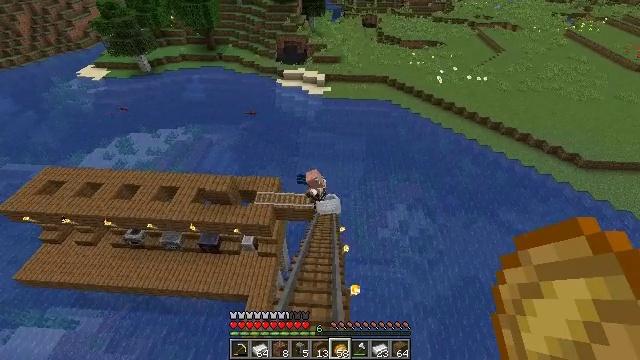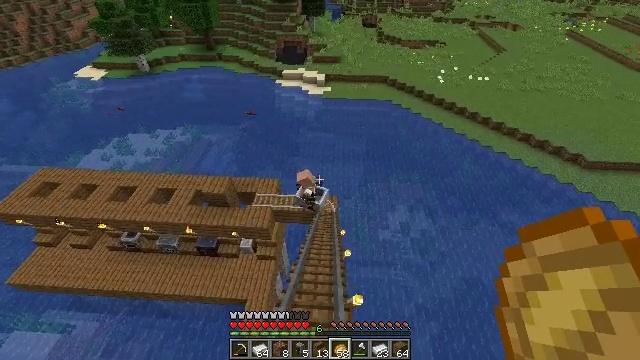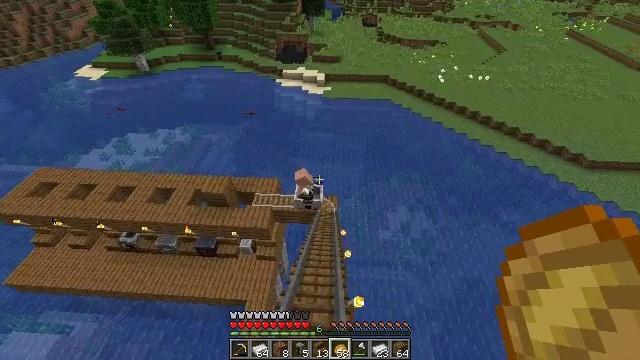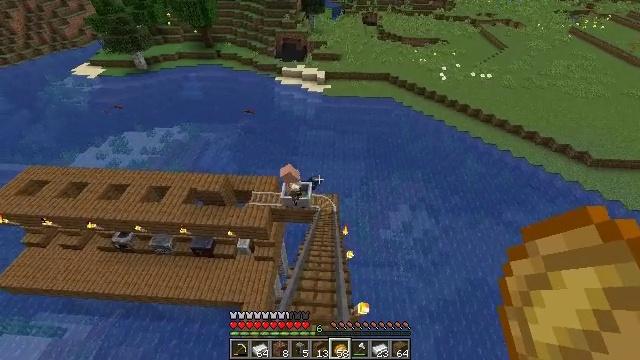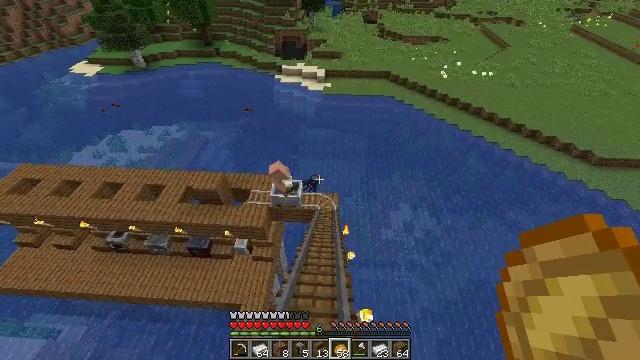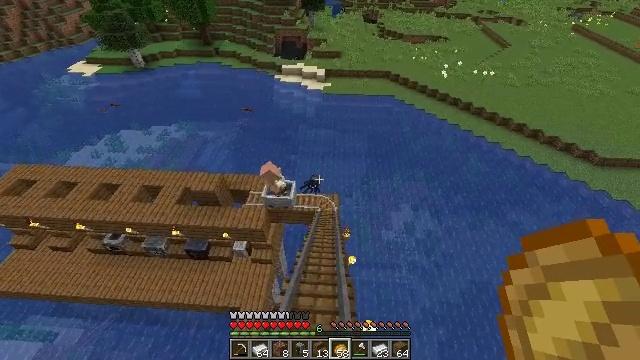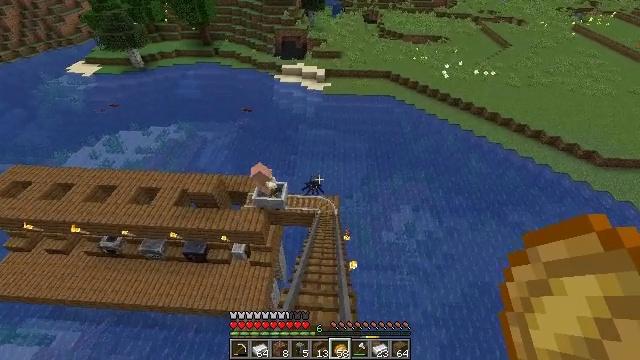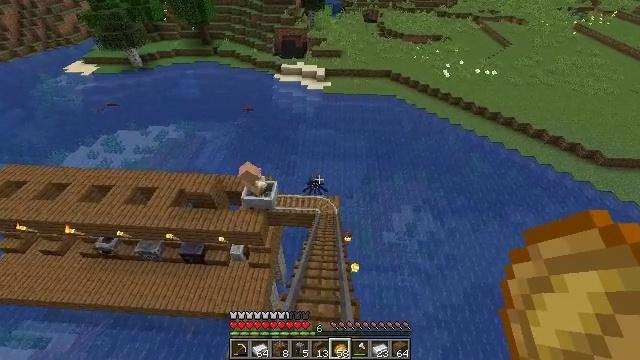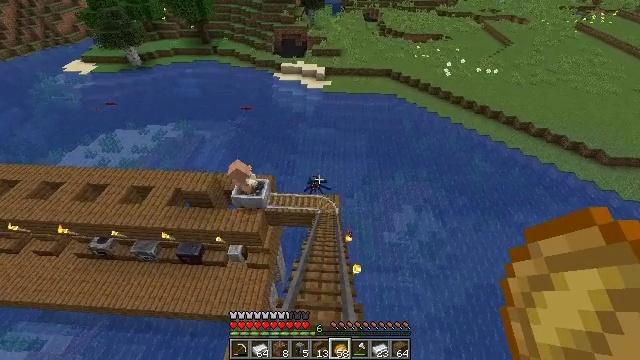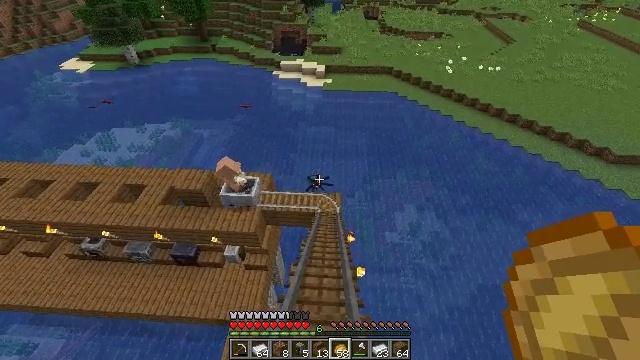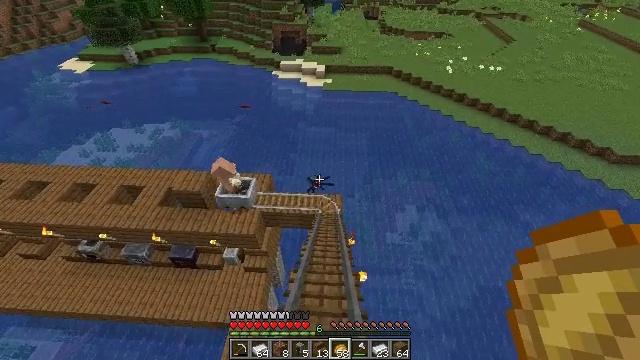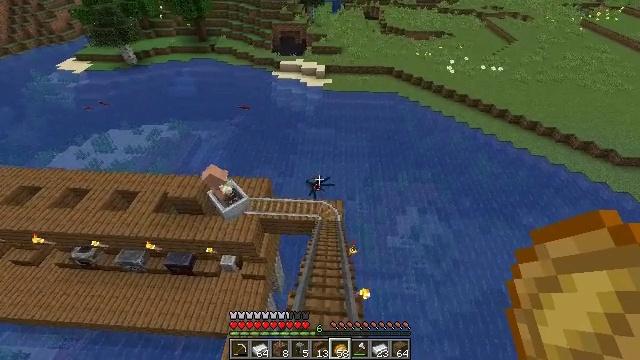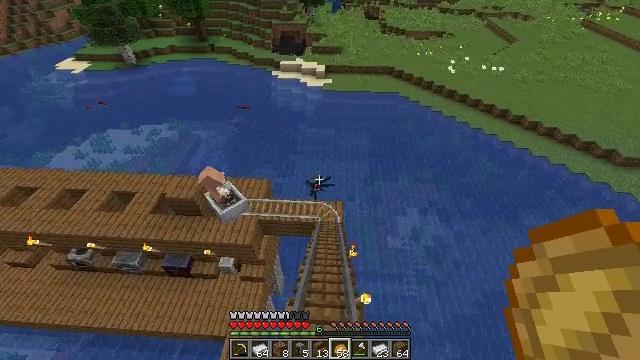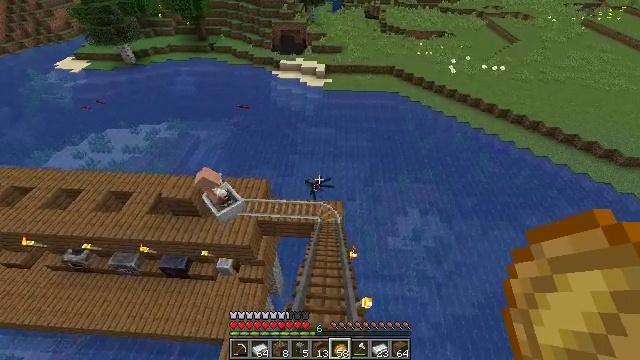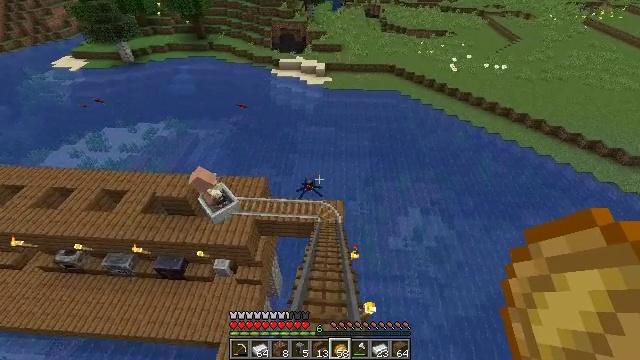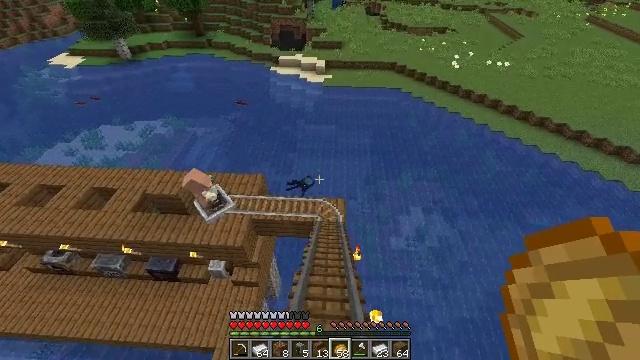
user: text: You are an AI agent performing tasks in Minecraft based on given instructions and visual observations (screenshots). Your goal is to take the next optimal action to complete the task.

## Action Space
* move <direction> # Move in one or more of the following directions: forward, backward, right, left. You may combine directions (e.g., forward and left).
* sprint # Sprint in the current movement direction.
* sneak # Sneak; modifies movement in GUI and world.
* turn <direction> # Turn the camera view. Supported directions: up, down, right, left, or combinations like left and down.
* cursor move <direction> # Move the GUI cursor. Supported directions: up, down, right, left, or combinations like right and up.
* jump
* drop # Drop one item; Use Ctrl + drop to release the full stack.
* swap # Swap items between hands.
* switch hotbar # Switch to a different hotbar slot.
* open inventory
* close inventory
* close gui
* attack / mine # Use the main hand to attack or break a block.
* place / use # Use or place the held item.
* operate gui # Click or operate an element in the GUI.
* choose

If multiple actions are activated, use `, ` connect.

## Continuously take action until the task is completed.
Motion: motion action
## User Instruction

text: Mine the smithing table.
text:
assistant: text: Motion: move forward
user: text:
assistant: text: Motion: move forward
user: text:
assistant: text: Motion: move forward
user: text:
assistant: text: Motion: move forward
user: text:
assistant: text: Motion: move forward
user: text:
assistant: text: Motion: move forward
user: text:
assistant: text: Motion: move forward
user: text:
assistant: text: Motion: move forward
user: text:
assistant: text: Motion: move forward
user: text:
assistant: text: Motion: move forward
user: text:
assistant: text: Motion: move forward
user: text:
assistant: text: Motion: move forward
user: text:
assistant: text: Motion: move forward
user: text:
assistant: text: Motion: move forward
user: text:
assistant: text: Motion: move forward
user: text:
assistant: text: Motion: move forward
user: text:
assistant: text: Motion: move forward
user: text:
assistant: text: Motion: move forward
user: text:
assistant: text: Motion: move forward
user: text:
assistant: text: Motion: move forward
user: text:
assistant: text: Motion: move forward
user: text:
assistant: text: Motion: move forward
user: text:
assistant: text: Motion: move forward
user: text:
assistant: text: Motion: move forward
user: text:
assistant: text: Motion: move forward
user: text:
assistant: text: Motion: move forward
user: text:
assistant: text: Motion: move forward
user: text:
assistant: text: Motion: move forward, turn left
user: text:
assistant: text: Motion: move forward
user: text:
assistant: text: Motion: move forward, turn left